Interaction volume radius: 5 \u00c5
Interaction volume height: 30 \u00c5
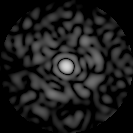
Disorder parameter: 0.8222